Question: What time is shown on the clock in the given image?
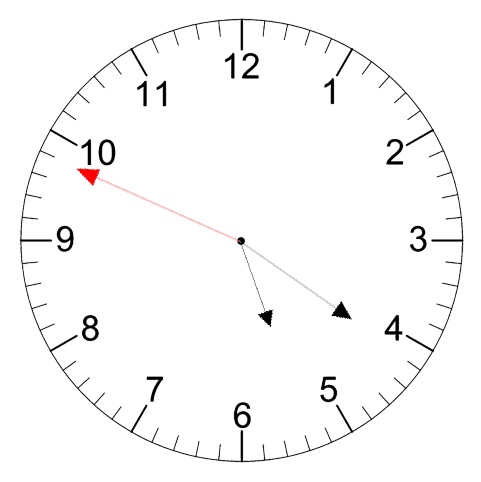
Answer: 05:20:49